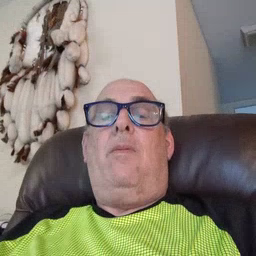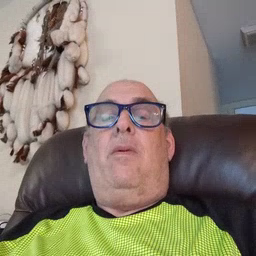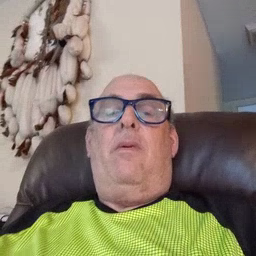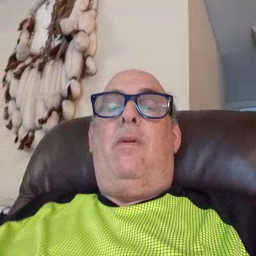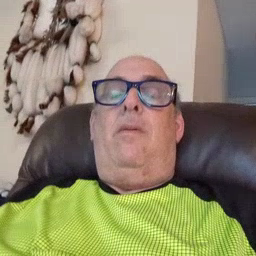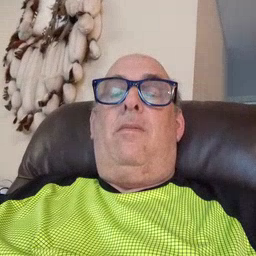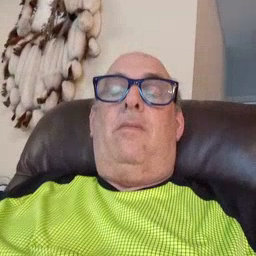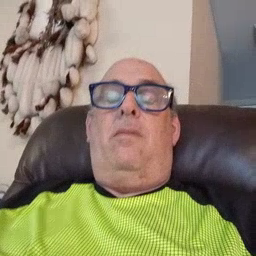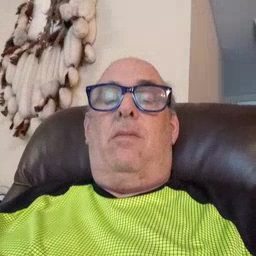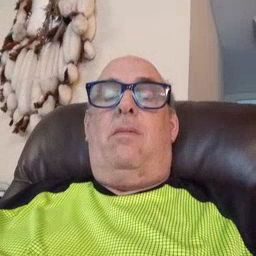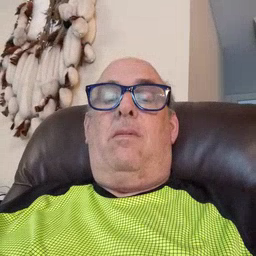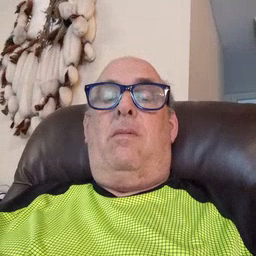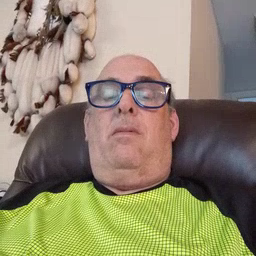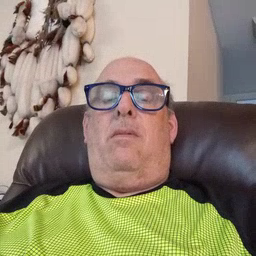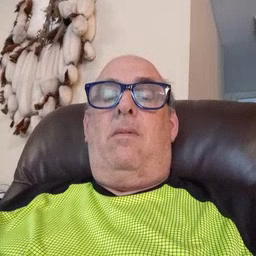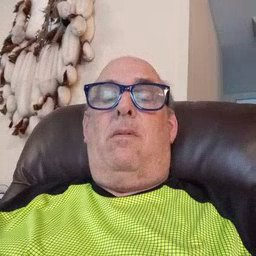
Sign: owie